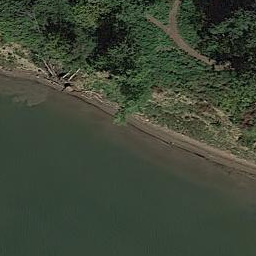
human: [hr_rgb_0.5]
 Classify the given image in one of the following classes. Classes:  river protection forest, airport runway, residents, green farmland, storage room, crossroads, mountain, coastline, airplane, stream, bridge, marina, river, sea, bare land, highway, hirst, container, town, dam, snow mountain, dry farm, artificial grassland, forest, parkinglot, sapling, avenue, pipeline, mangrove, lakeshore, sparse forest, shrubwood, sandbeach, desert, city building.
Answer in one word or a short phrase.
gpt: river protection forest